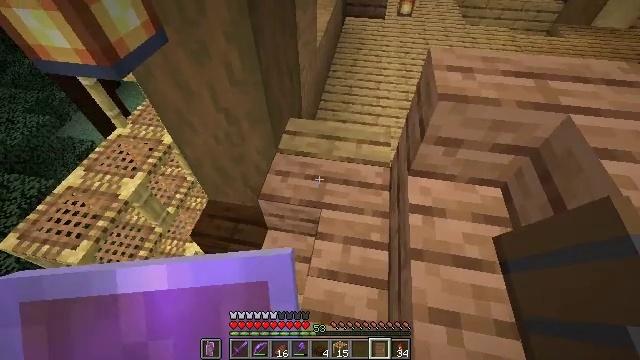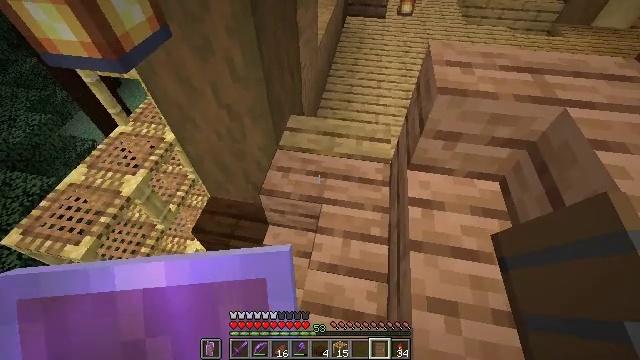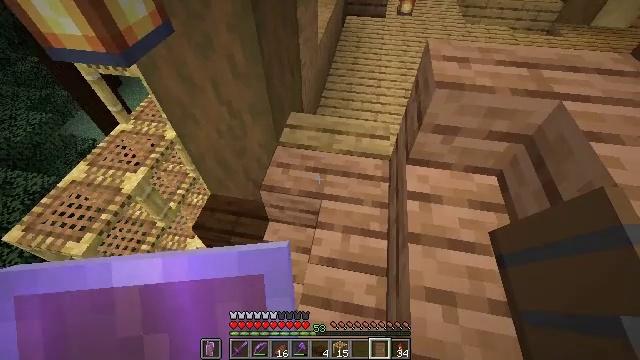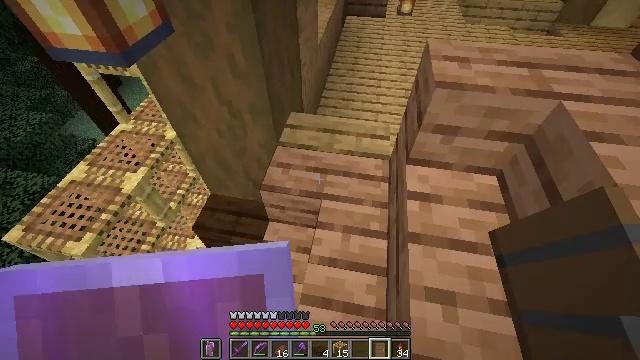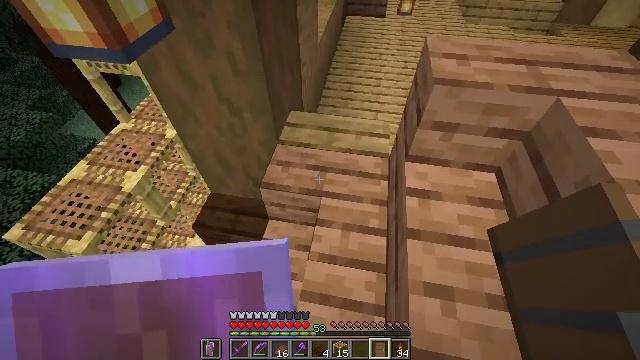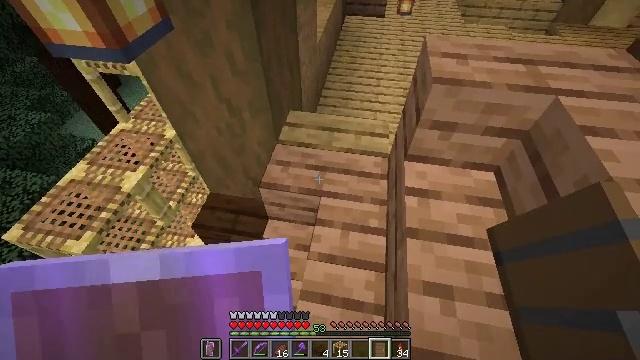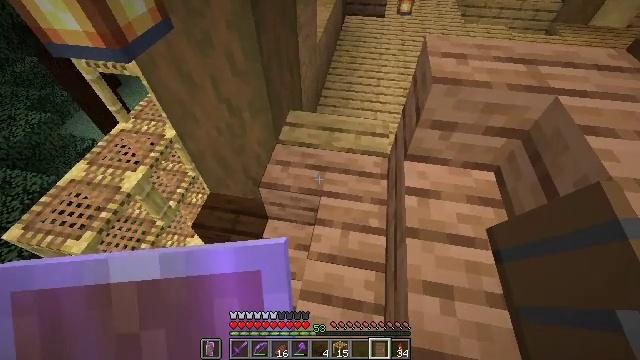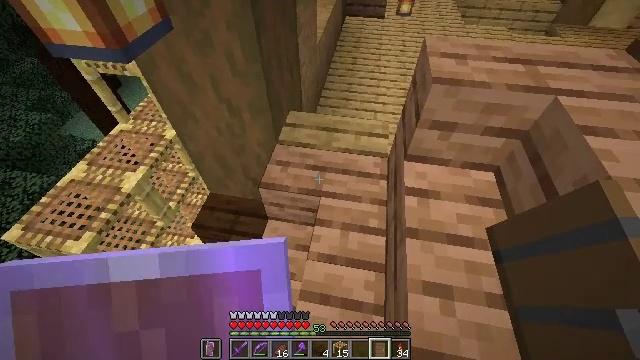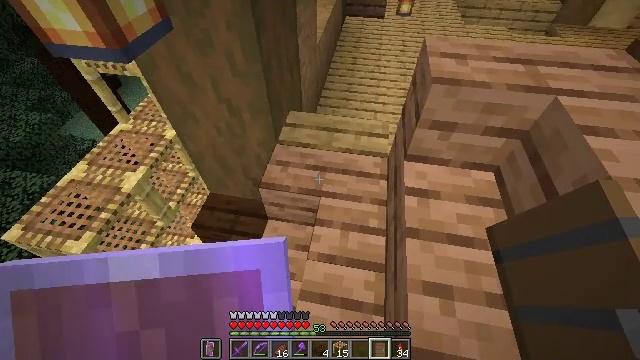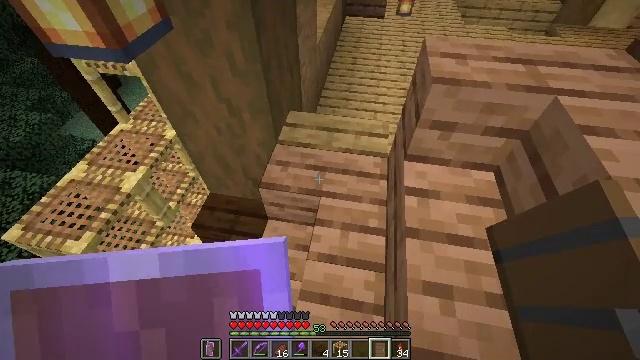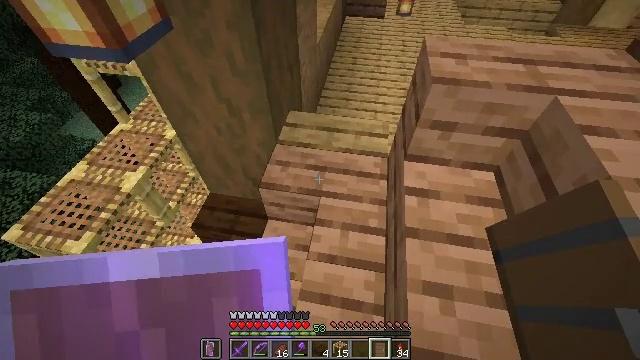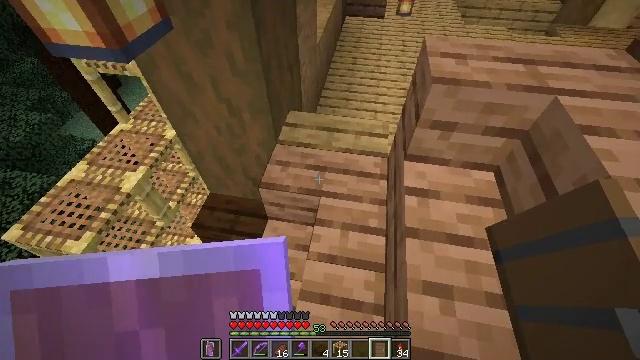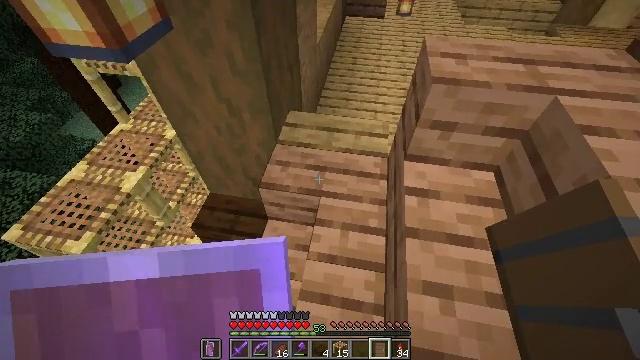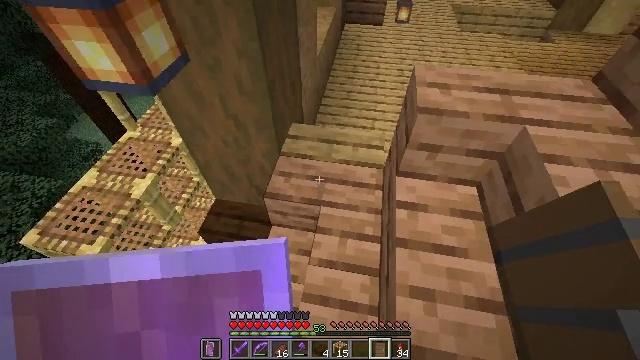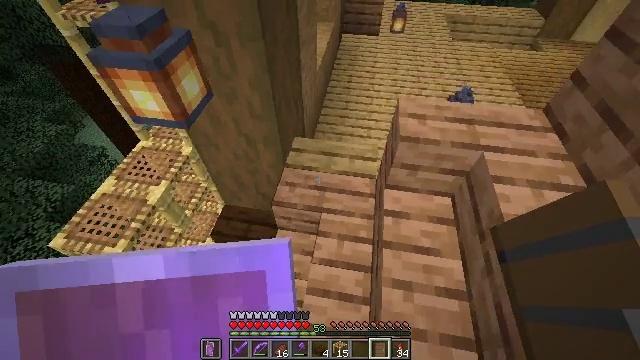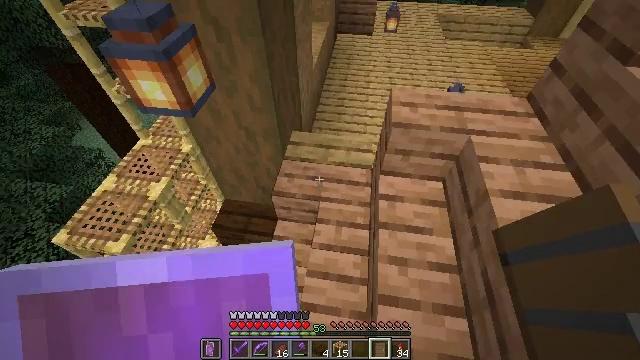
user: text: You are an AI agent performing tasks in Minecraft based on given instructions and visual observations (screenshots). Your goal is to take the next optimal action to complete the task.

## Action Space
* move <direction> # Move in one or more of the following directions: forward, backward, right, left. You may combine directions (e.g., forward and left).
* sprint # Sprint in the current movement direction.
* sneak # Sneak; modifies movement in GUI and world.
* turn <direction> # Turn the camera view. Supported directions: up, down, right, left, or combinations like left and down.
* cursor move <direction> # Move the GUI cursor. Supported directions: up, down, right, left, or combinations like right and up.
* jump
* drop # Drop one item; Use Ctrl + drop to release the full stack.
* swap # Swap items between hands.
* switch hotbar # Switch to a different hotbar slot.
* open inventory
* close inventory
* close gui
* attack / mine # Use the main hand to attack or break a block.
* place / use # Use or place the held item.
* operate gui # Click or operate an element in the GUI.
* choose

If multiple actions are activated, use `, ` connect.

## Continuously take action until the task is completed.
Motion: motion action
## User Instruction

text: Gather some oak stairs for reuse.
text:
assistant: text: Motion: no_op
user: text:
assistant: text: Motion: no_op
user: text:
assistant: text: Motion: no_op
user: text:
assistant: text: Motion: no_op
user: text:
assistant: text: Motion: no_op
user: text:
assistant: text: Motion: no_op
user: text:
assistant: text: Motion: use / place
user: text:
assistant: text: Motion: use / place
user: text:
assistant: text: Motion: use / place
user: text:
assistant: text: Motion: use / place
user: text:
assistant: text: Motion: no_op
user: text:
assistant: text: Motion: no_op
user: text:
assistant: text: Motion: move back
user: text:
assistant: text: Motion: move back
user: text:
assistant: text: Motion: move back, turn right
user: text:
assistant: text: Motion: move back
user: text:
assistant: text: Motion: turn right and up
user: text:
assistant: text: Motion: turn right and up
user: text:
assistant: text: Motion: turn right and up
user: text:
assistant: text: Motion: turn up
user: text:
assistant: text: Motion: no_op
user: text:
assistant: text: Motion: no_op
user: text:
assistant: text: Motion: no_op
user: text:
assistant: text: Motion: no_op
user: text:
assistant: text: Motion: no_op
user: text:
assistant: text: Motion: no_op
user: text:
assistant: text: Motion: no_op
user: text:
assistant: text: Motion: no_op
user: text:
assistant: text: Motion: no_op
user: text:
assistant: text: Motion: no_op